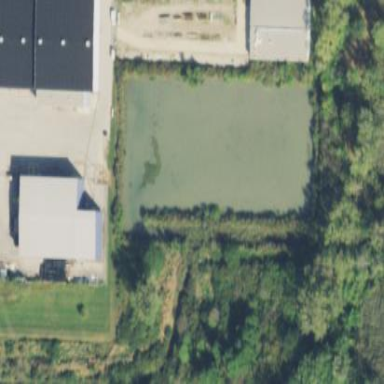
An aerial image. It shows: Peaceful pond surrounded by nature.